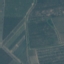
Label: PermanentCrop